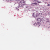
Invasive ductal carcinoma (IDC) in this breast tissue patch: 0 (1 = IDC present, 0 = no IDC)